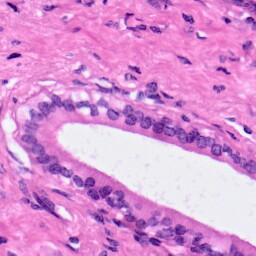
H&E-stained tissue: Pancreatic